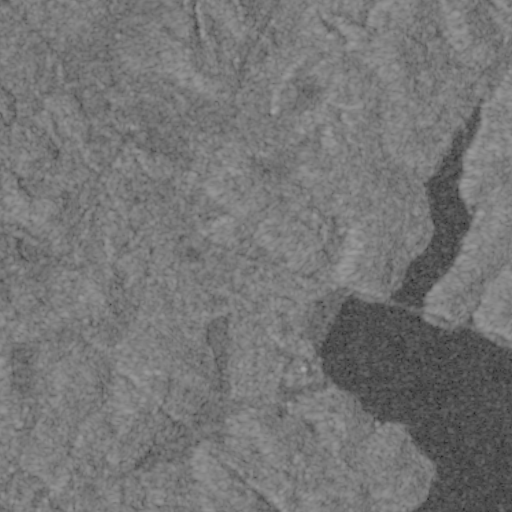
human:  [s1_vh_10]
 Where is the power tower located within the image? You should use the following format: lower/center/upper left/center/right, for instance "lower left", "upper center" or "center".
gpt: The power tower is located in the upper right of the image.
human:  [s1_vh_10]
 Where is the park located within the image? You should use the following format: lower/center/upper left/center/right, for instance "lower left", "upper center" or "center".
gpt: There is no park in the image.

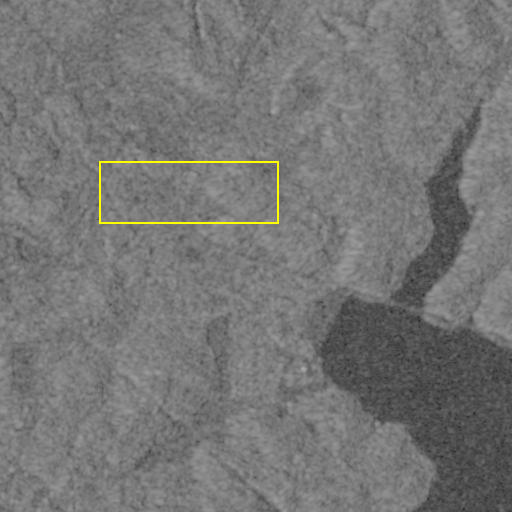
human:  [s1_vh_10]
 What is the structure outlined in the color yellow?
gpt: There is no yellow outline.
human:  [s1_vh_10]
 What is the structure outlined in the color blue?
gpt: There is no structure outlined in blue.